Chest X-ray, PA view. Patient: 44 years old, sex F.
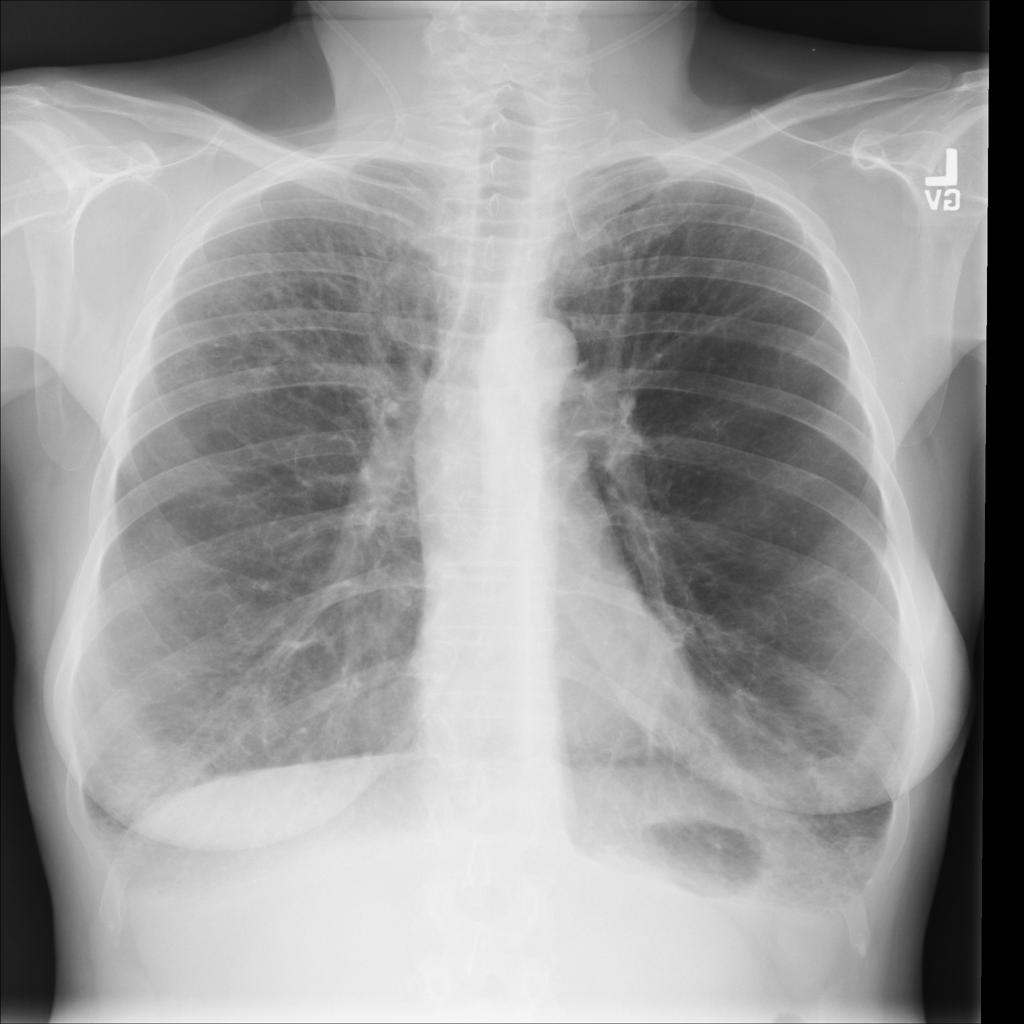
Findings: No Finding